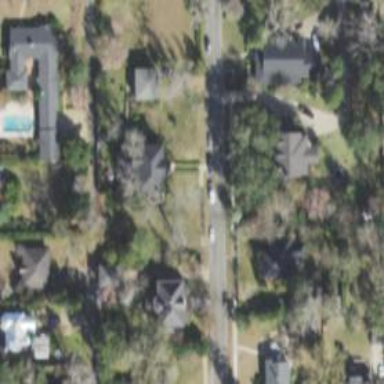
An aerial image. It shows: This residential area consists of single-family homes.